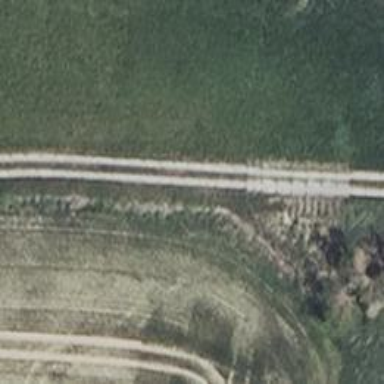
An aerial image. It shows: Track with grade 3 tracktype.